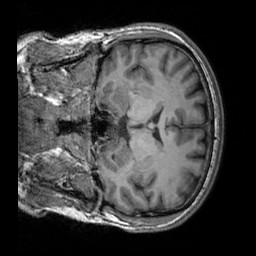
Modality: T1w
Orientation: coronal
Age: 39
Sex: male
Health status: healthy
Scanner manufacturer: siemens
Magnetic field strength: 3 T
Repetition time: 2.3 s
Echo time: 0.00303 s